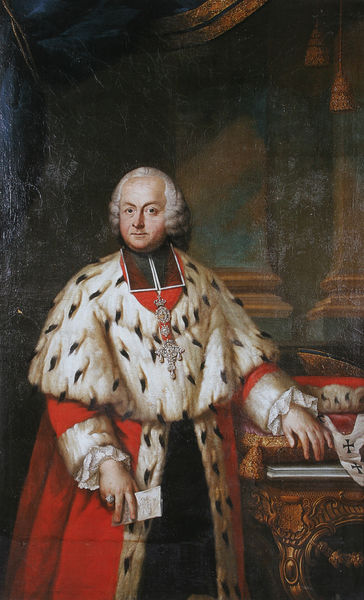
Titel: Bildnis Emmerich Joseph von Breidbach-Bürresheim, Kurfürst von Mainz
Künstler: Franz Joseph Kauffmann
Standort: Mainz
Institution: Landesmuseum
Schlagwörter: blau, gemälde, hand, mann, umhang, weiß, braun, finger, frankreich, frisur, grau, haar, hut, licht, nase, pfeiler, raum, schwarz, säule, säulen, tisch, blick, rot, tuch, malerei, alt, wand, augen, barock, falten, hermelin, kragen, mensch, pelz, silber, ärmel, bildnis, hände, portrait, porträt, tischbein, vorhang, öl, kirche, geistlicher, gewand, gold, interieur, mantel, reich, stehend, adel, krone, locken, puder, deutschland, fell, perücke, herrschaft, schrift, kommode, papier, schreibtisch, kette, pilaster, friedrich, bischof, kaiser, kissen, könig, polster, tapete, robe, quaste, edel, rüschen, ring, arrangement, zettel, fingerring, kreuz, links, orden, herrscher, kardinal, nerz, tischplatte, schnitzerei, kreuze, sarg, rasiert, portät, brief, pastor, priester, rouge, erzbischof, bommel, kabinett, monarch, sekretär, vorhand, hermelinmantel, sakral, rückwand, gewellt, purpur, insignien, ornat, quasten, dokument, vorhanf, perrücke, allongeperücke, bäffchen, säulenschaft, regent, kurfürst, protrait, siegelring, mächtig, beschädigt, abt, kardinalrot, amtskette, pelzumhang, reichsinsignien, beffchen, auftraggeber, hermelinfell, ozelot, kurhut, bommeln, fürstbischof, eveaue, herrschaftsporträt, inauguration, könig im hermelin, saint esprit, zwei finger, kreue, 18. jahrhundert, kordellen, würdeformeln